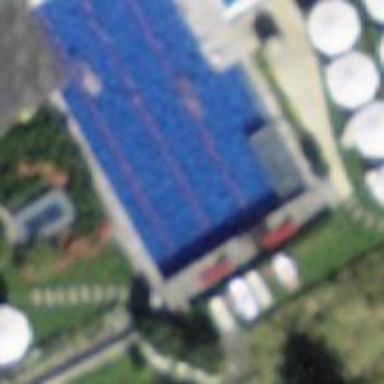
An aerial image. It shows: Swimming pool located in leisure land.